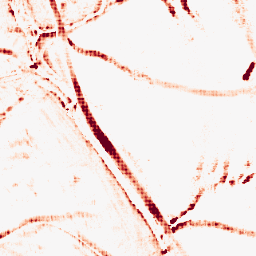
Category: morphological
Decomposition family: morphological_square
Decomposition parameters: operation: opening
size: 10
Upsampling method: sinc_hamming
Upsampling parameters: scale: 8
kernel_size: 8
Upsampling scale: 8